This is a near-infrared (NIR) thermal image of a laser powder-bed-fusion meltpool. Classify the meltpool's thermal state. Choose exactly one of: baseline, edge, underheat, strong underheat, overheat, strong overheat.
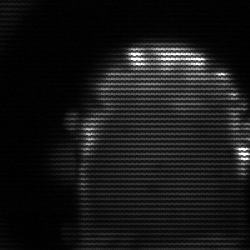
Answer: baseline